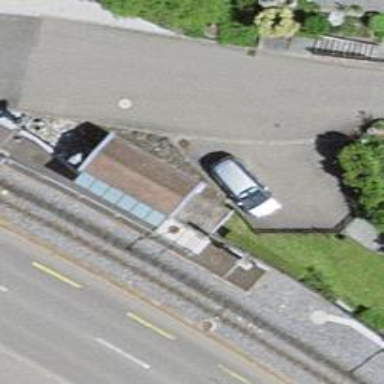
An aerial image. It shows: Railway halt station for public transport.